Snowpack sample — Buffalo Mountain, Silverthorne, Colorado, USA (2/22/26, 2:02 PM MST)
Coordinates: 39.622, -106.113
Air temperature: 33 °F
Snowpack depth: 63 cm
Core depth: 40 cm
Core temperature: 26.6 °F
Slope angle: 11°, slope face: 116°
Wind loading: low
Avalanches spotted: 0
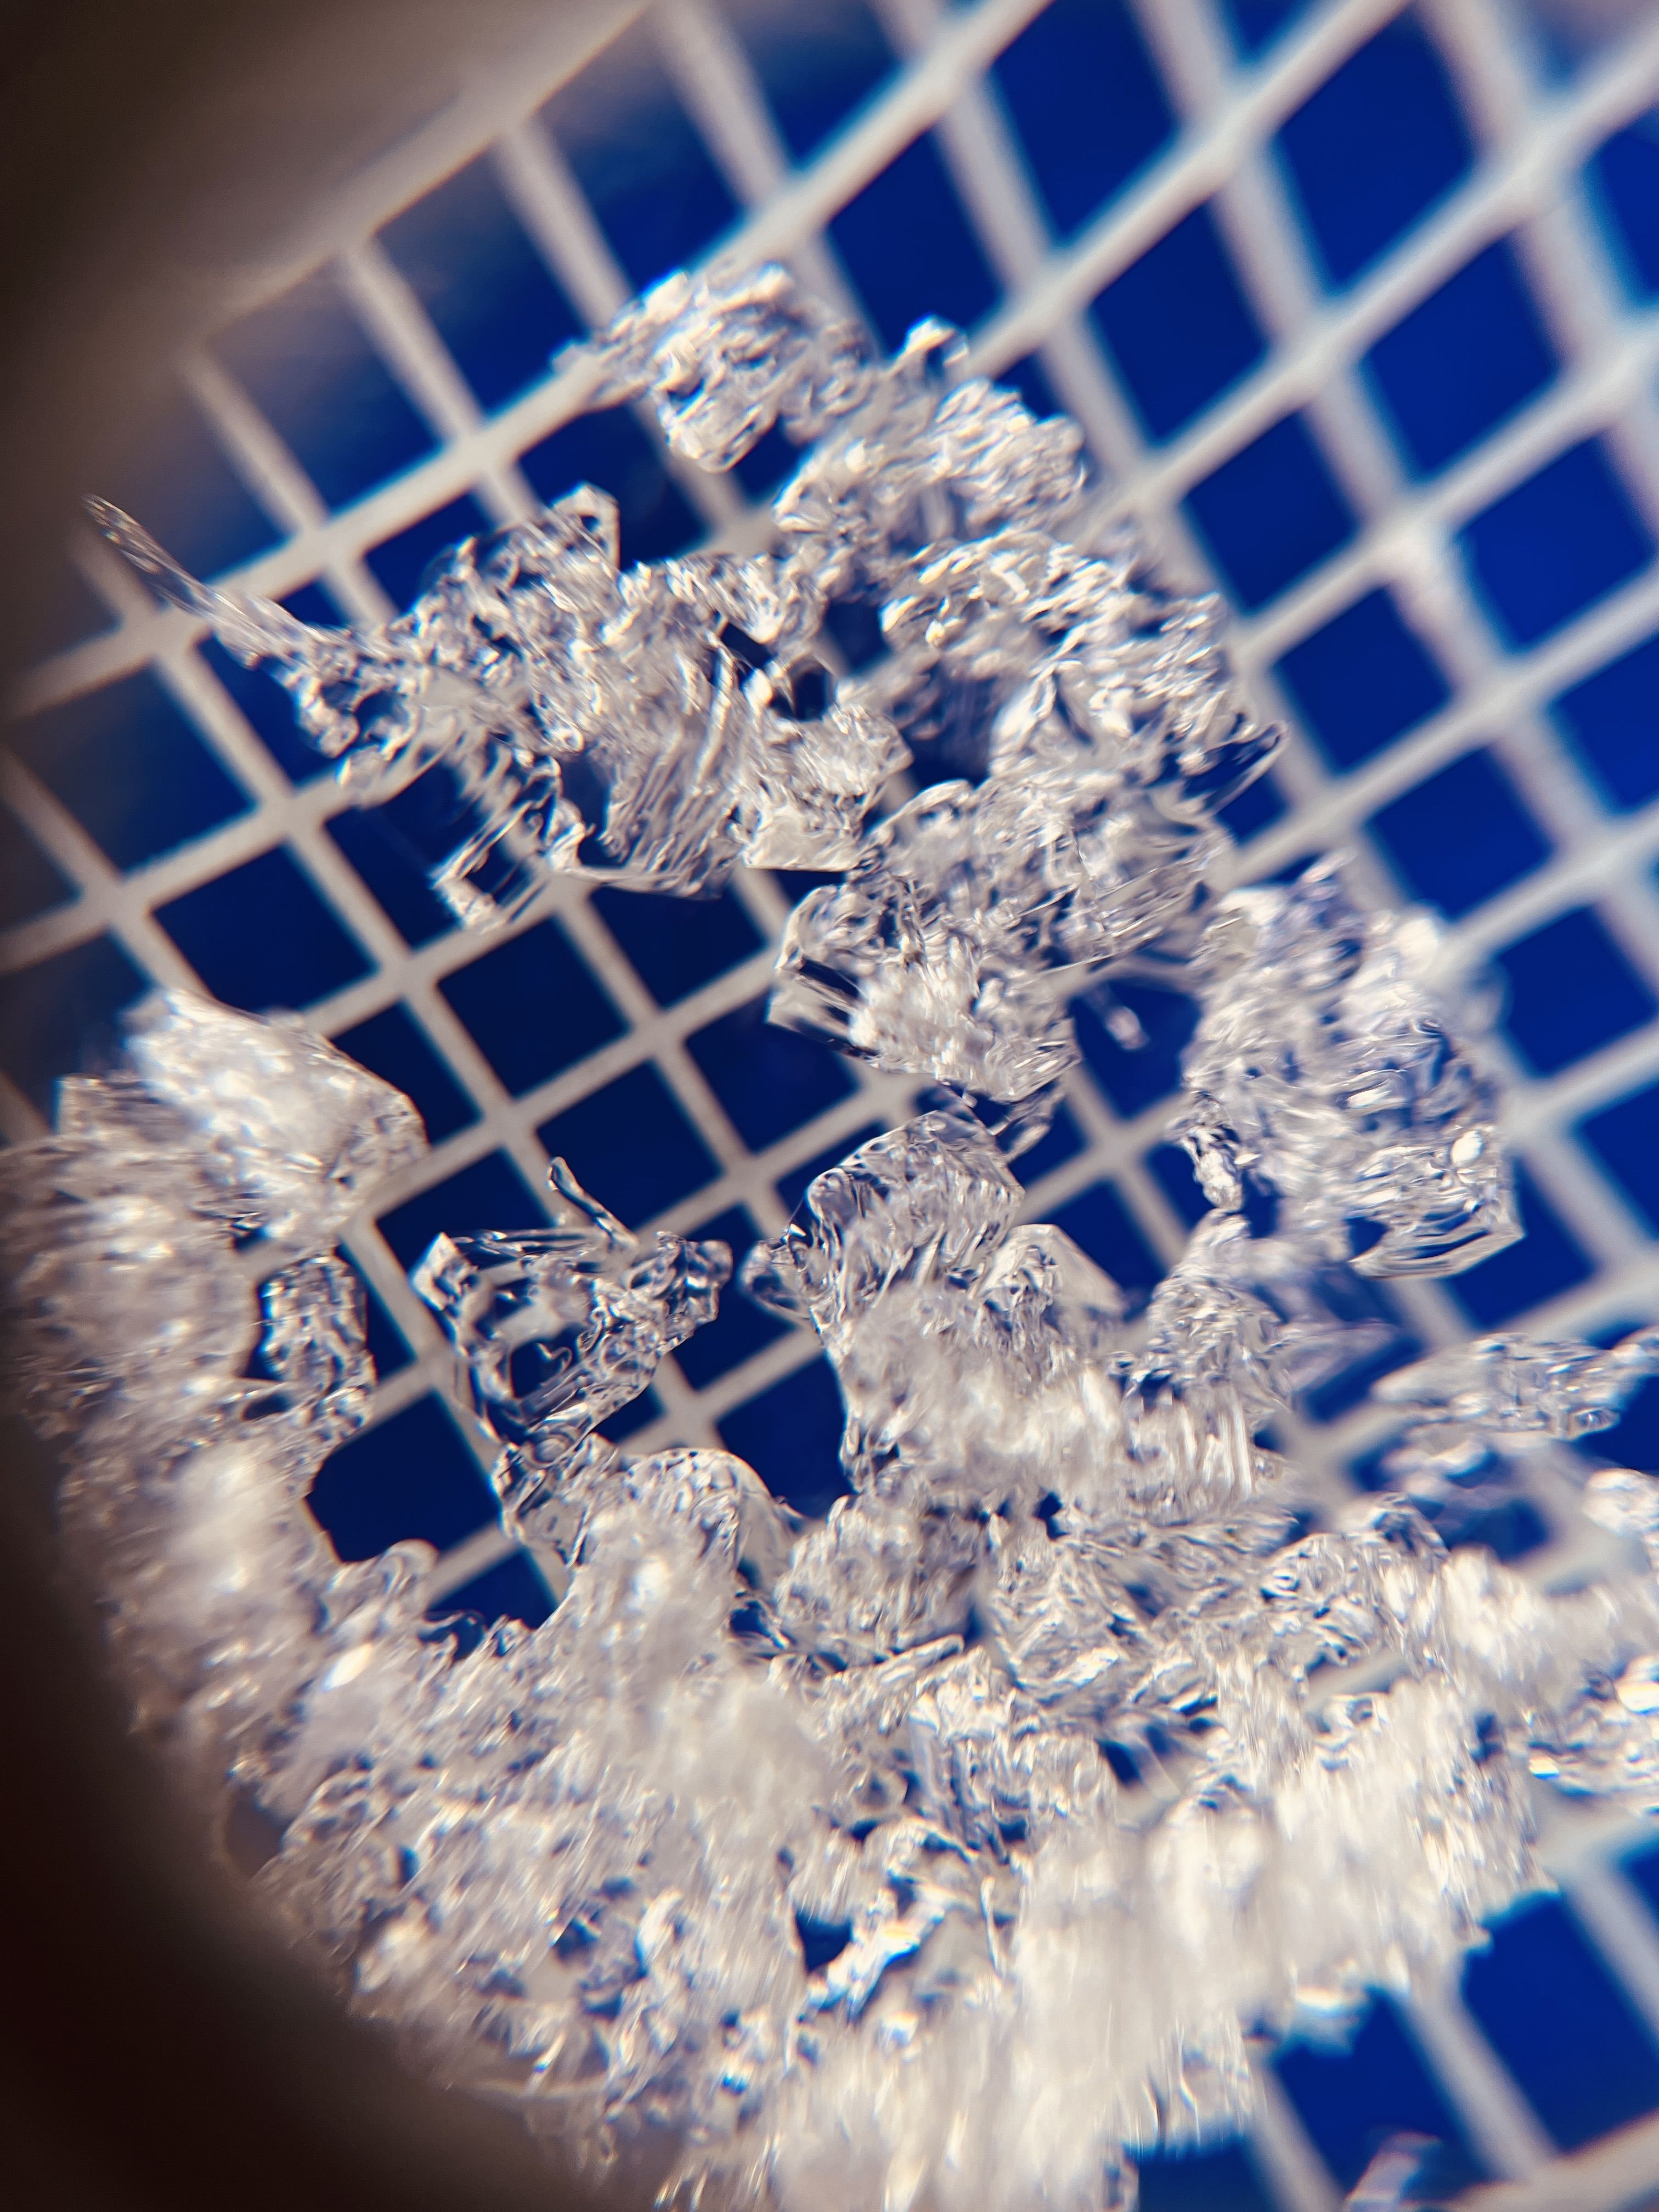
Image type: magnified_profile
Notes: In a firebreak similar to site 1, minimal wind loading with no spotted avalanches (not many faces in view though)